Question: I have the multiple choice list as shown in fig

I have 2 problems
1. But in my all application screens have background white.. here is the same case if i made my screen white, all the text "BlackBerry", "Nokia" etc disappeared because by default the text color is white.. so please tell me how to change the text color to black? I tried style but it wont work.
2. There is some problem with checked positions i get.. e.g. if check one of the item and later if i unchecked, still it show the item is selected even if it is unchecked..
Here is my code for checked items selection
'''
private void doDownloading() {
SparseBooleanArray sp = listTrackView.getCheckedItemPositions();
for (int i = 0; i < sp.size(); i++) {
selectedConferenceList.add(conferenceList.get(sp.keyAt(i))
.getConferenceName());
}
'''
}
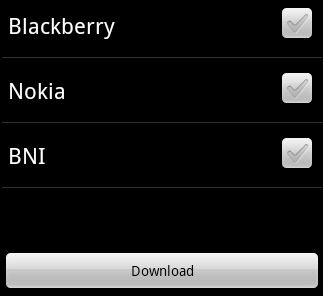
Answer: At last I got to know there is no way that you can change the text color of multiple choice listview with standard 'ArrayAdapter<String>'. So I go for custom adapter implementation.
<URL> link is helpful for me in developing the custom adapter with multi-choice implementation.